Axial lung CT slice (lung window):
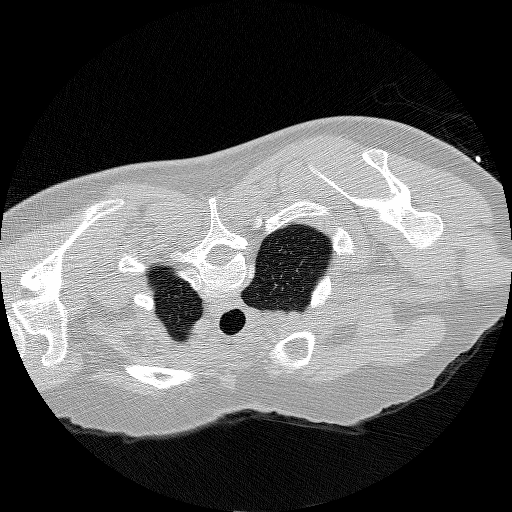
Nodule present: no